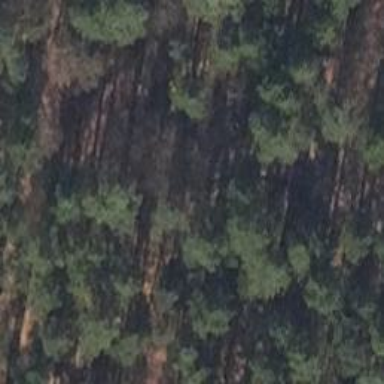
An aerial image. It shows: Cliff in nature.